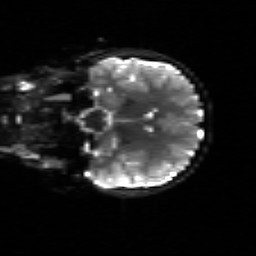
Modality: sbref
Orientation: coronal
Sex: female
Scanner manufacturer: siemens
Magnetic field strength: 3 T
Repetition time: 5 s
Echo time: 0.071 s